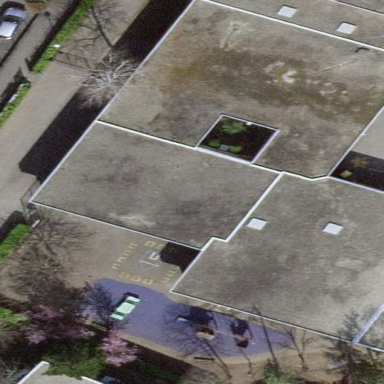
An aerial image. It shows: School building.